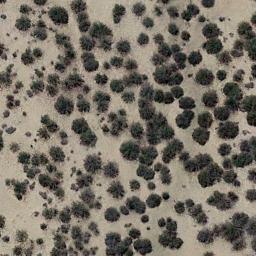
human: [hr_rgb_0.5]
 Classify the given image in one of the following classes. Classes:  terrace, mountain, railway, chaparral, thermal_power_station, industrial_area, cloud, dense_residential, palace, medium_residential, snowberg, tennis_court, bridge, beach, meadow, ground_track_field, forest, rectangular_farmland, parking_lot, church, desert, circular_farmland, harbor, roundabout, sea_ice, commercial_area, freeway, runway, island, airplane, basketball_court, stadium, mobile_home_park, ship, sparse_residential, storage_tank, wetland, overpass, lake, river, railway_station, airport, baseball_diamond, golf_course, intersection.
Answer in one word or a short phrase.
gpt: chaparral